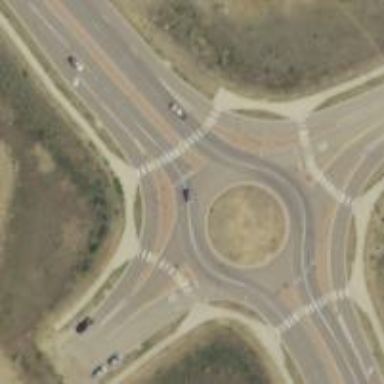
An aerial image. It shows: Secondary road leading to roundabout.